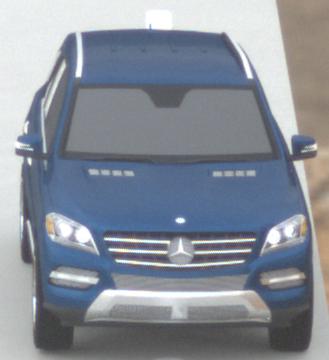
Make: Mercedes-Benz
Model: ML 350
Detailed model: M-Class (166)
Model produced from: 2011/11
Model produced until: 2014/10
Doors: 5
Color: blue
Road condition: dry road
Daytime: morning or afternoon
Contrast: low contrast